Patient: sex M, age 42
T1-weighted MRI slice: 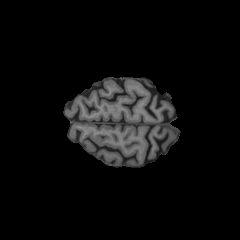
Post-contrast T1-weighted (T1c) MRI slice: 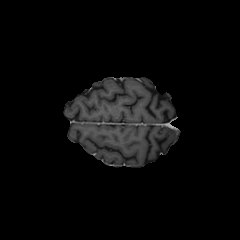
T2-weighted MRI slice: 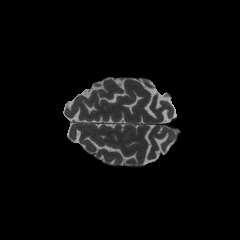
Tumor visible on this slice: yes
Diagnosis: Glioblastoma, IDH-wildtype
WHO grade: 4